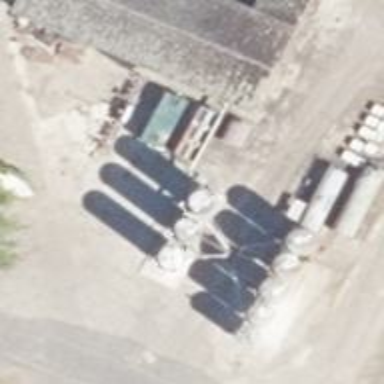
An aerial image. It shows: Silo.